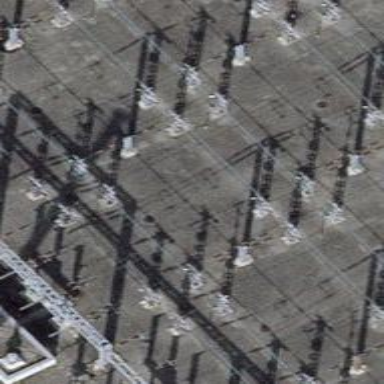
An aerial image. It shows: Power line carrying busbar.